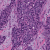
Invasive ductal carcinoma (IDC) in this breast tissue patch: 1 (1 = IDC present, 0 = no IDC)